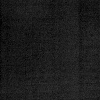
Atmospheric dust classification: dusty